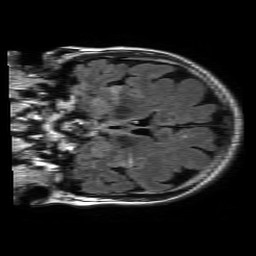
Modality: FLAIR
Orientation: coronal
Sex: female
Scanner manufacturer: philips
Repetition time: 11 s
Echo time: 0.125 s